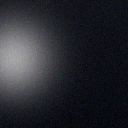
Screen state: off